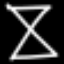
Label: hourglass